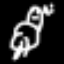
Label: frog